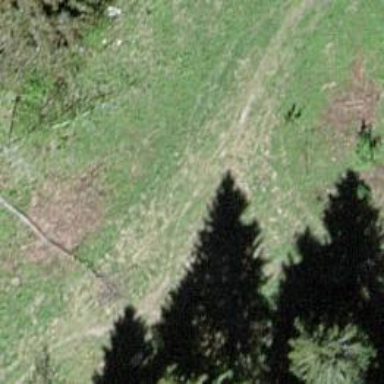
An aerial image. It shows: Path.